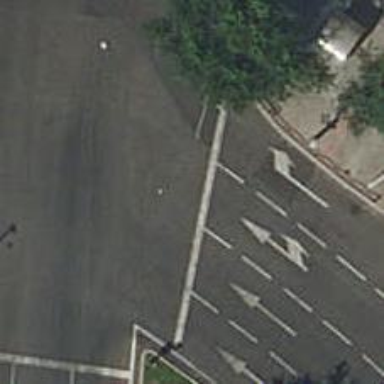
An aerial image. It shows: Road with traffic signals.